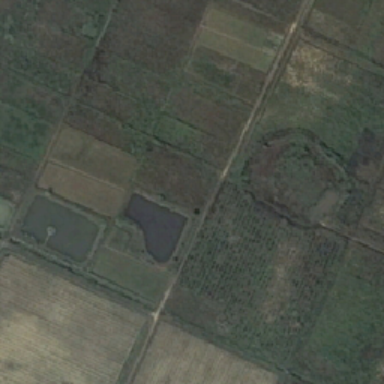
One pond is in many parts of the green farmland .